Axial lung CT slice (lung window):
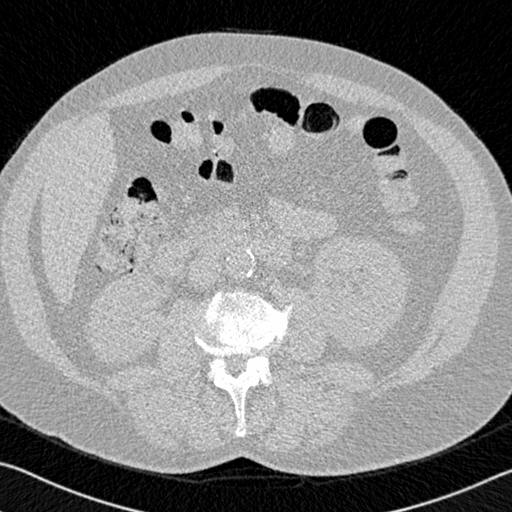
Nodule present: no